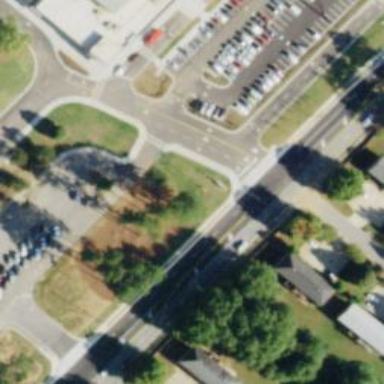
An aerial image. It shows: Footway.